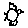
Label: bird